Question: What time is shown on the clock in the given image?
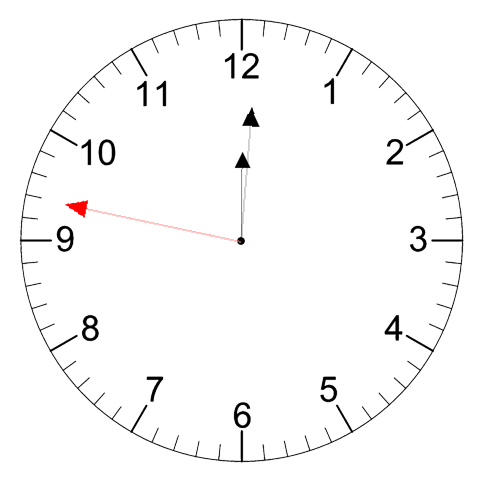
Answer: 12:00:47